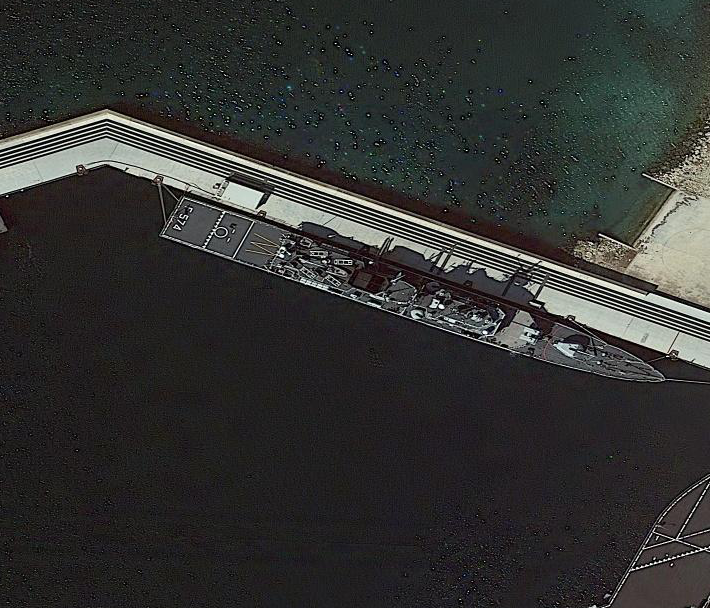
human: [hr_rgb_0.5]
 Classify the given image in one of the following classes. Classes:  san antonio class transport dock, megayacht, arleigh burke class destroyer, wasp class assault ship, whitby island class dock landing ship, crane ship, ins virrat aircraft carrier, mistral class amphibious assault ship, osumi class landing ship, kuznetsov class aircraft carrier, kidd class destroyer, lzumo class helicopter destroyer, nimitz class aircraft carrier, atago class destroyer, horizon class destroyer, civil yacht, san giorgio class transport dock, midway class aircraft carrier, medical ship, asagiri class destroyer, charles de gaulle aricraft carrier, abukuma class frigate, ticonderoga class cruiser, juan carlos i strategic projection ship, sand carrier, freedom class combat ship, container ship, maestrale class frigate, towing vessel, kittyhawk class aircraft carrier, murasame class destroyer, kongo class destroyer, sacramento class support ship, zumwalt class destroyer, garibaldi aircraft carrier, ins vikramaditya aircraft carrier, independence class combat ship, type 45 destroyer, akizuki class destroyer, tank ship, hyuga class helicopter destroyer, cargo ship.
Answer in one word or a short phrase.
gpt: Maestrale class frigate